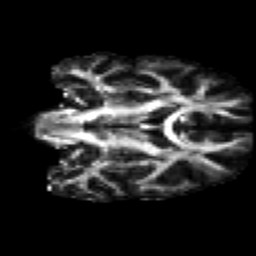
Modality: FA
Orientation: coronal
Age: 21
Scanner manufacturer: siemens
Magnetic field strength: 3 T
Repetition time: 2.2 s
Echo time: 0.084 s